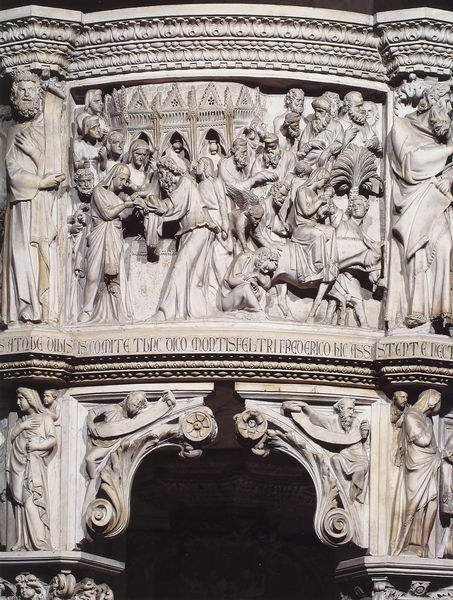
Titel: Kanzel
Künstler: Giovanni Pisano
Standort: Pisa, Dom (EU - I - Toskana)
Schlagwörter: blätter, mann, menschen, marmor, männer, szene, gebäude, haus, beige, ornament, bart, sockel, stein, kirche, kind, mutter, locken, esel, engel, ranken, skulptur, balkon, relief, schrift, bogen, italien, baby, figuren, kopftuch, detail, inschrift, bett, palme, palmwedel, wedel, flucht, foto, jungfrau, kapitell, fries, sandstein, kanzel, christus, jesus, jesus christus, palmen, tempel, konsolen, heilige, maria, madonna, mutter gottes, pisa, josef, säugling, erlöser, ägypten, gottesmutter, arkanthus, einzug, propheten, darbringung, messias, gottessohn, sohn gottes, unsere liebe frau, heilige maria, christkind, getragen, pisano, palmbuschen, madonna mit dem kind, nicolo, christkönig, heilland, erretter, jesus von nazaret, gottesgebärerin, maria von nazaret